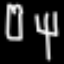
Label: fork